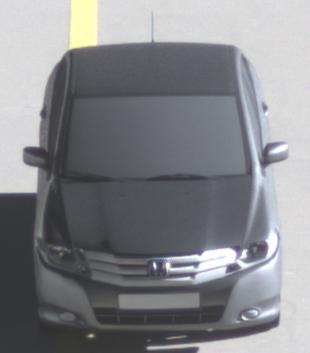
Make: Honda
Model: City
Detailed model: Gen. 6
Model produced from: 2008
Model produced until: 2013
Doors: 4
Color: gray
Road condition: dry road
Daytime: morning or afternoon
Contrast: high contrast